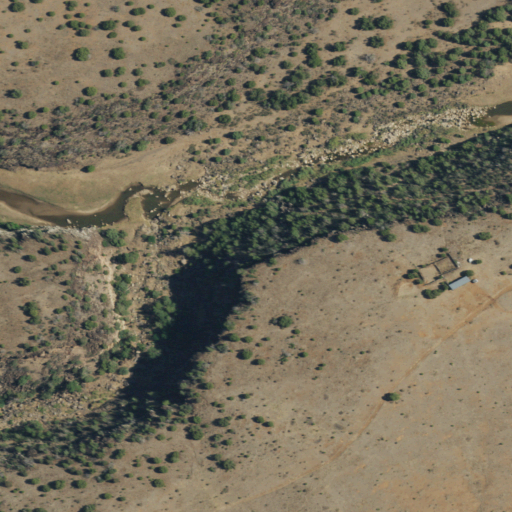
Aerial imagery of valley in New Mexico named Cañon Encinoso containing shrub, evergreen forest, grassland, open water, and open development